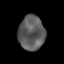
Tissue: prostate
Cell type: T cells
Senescence score: 0.3116
Nuclear area (px): 889
Mean DAPI intensity: 91.494